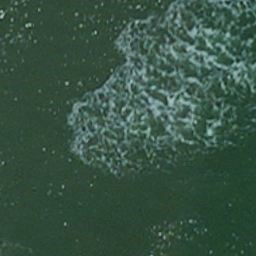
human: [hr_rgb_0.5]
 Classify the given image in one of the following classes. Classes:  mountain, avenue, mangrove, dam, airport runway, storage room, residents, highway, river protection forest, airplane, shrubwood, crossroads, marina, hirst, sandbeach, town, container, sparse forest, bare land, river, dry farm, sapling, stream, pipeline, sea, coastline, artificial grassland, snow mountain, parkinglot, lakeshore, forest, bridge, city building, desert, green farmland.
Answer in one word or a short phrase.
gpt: sea